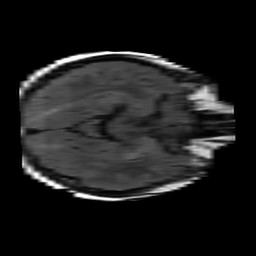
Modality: FLAIR
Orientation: axial
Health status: ill
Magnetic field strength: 3 T